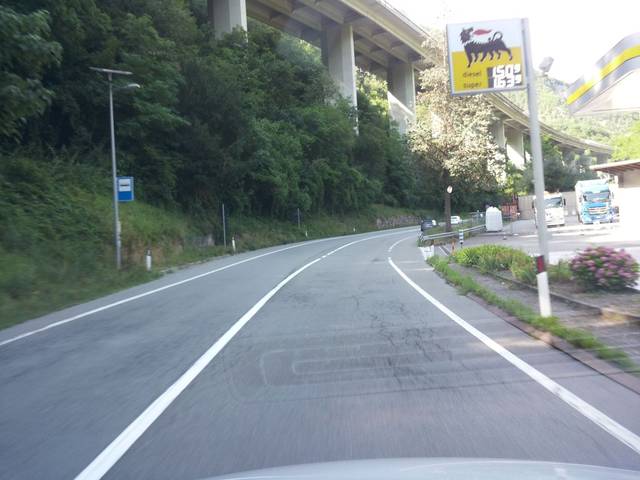
Region: Italy
Coordinates: 46.514, 11.478